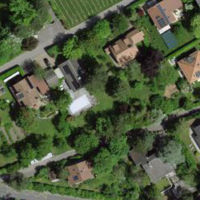
EUNIS habitat code: 55
Species observed at this site:
Centaurea calcitrapa